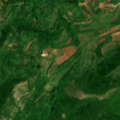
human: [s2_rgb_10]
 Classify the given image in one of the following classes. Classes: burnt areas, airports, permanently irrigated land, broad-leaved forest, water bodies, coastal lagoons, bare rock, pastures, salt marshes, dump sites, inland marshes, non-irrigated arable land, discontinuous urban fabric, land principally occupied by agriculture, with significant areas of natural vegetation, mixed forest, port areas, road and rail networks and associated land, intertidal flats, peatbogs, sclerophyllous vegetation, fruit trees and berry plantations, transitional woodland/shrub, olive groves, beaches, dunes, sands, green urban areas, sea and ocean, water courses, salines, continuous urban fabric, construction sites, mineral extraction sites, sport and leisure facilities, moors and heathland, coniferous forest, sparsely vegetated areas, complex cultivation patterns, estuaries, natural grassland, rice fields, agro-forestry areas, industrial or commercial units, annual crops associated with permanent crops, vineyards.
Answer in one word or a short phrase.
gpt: pastures, complex cultivation patterns, land principally occupied by agriculture, with significant areas of natural vegetation, broad-leaved forest